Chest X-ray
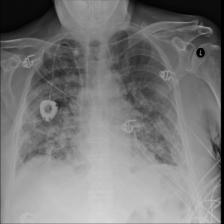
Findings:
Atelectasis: negative
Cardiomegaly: negative
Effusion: negative
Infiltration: negative
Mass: negative
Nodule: positive
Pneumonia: negative
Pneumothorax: negative
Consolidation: negative
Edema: negative
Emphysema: negative
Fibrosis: negative
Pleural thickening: negative
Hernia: negative